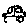
Label: car